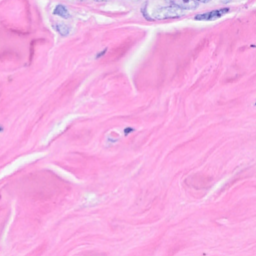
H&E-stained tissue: Breast